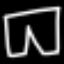
Label: pants